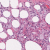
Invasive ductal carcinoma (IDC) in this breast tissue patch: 0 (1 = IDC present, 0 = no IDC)